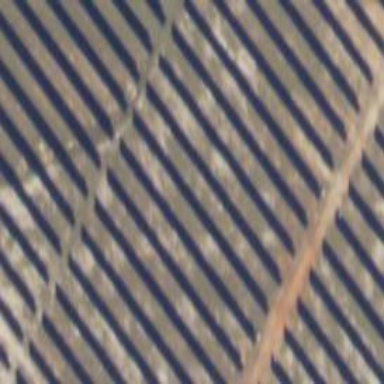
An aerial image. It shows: Solar power generator using photovoltaic panels.